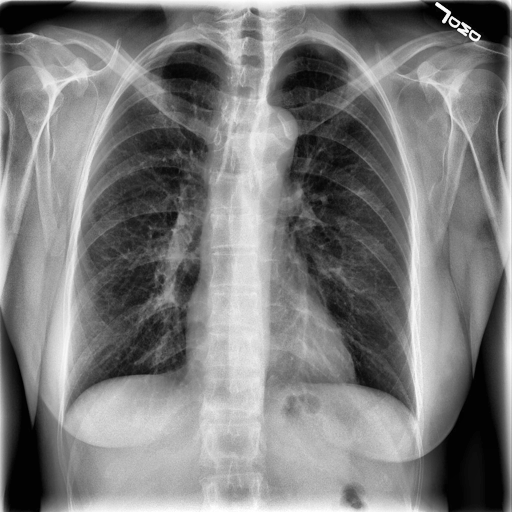
Finding: NORMAL